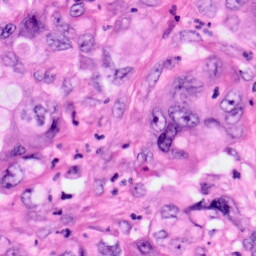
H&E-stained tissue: Pancreatic